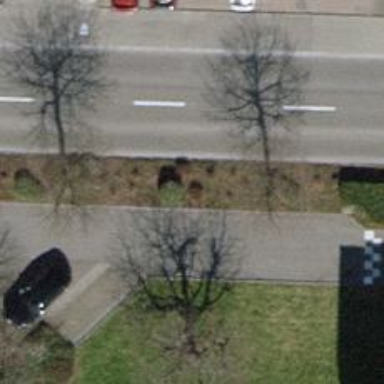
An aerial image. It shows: Hedge acting as barrier.